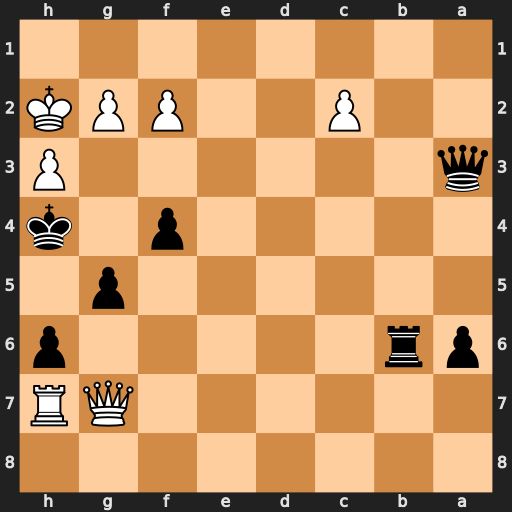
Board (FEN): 8/6QR/pr5p/6p1/5p1k/q6P/2P2PPK/8
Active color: b
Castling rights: -
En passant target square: -
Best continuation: Qg3+ fxg3+ fxg3+ Kg1 Rb1#